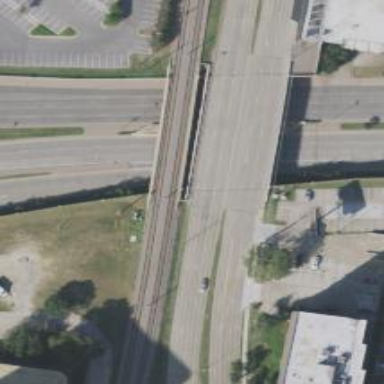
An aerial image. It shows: Bridge for light rail electrified with contact line.